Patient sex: M
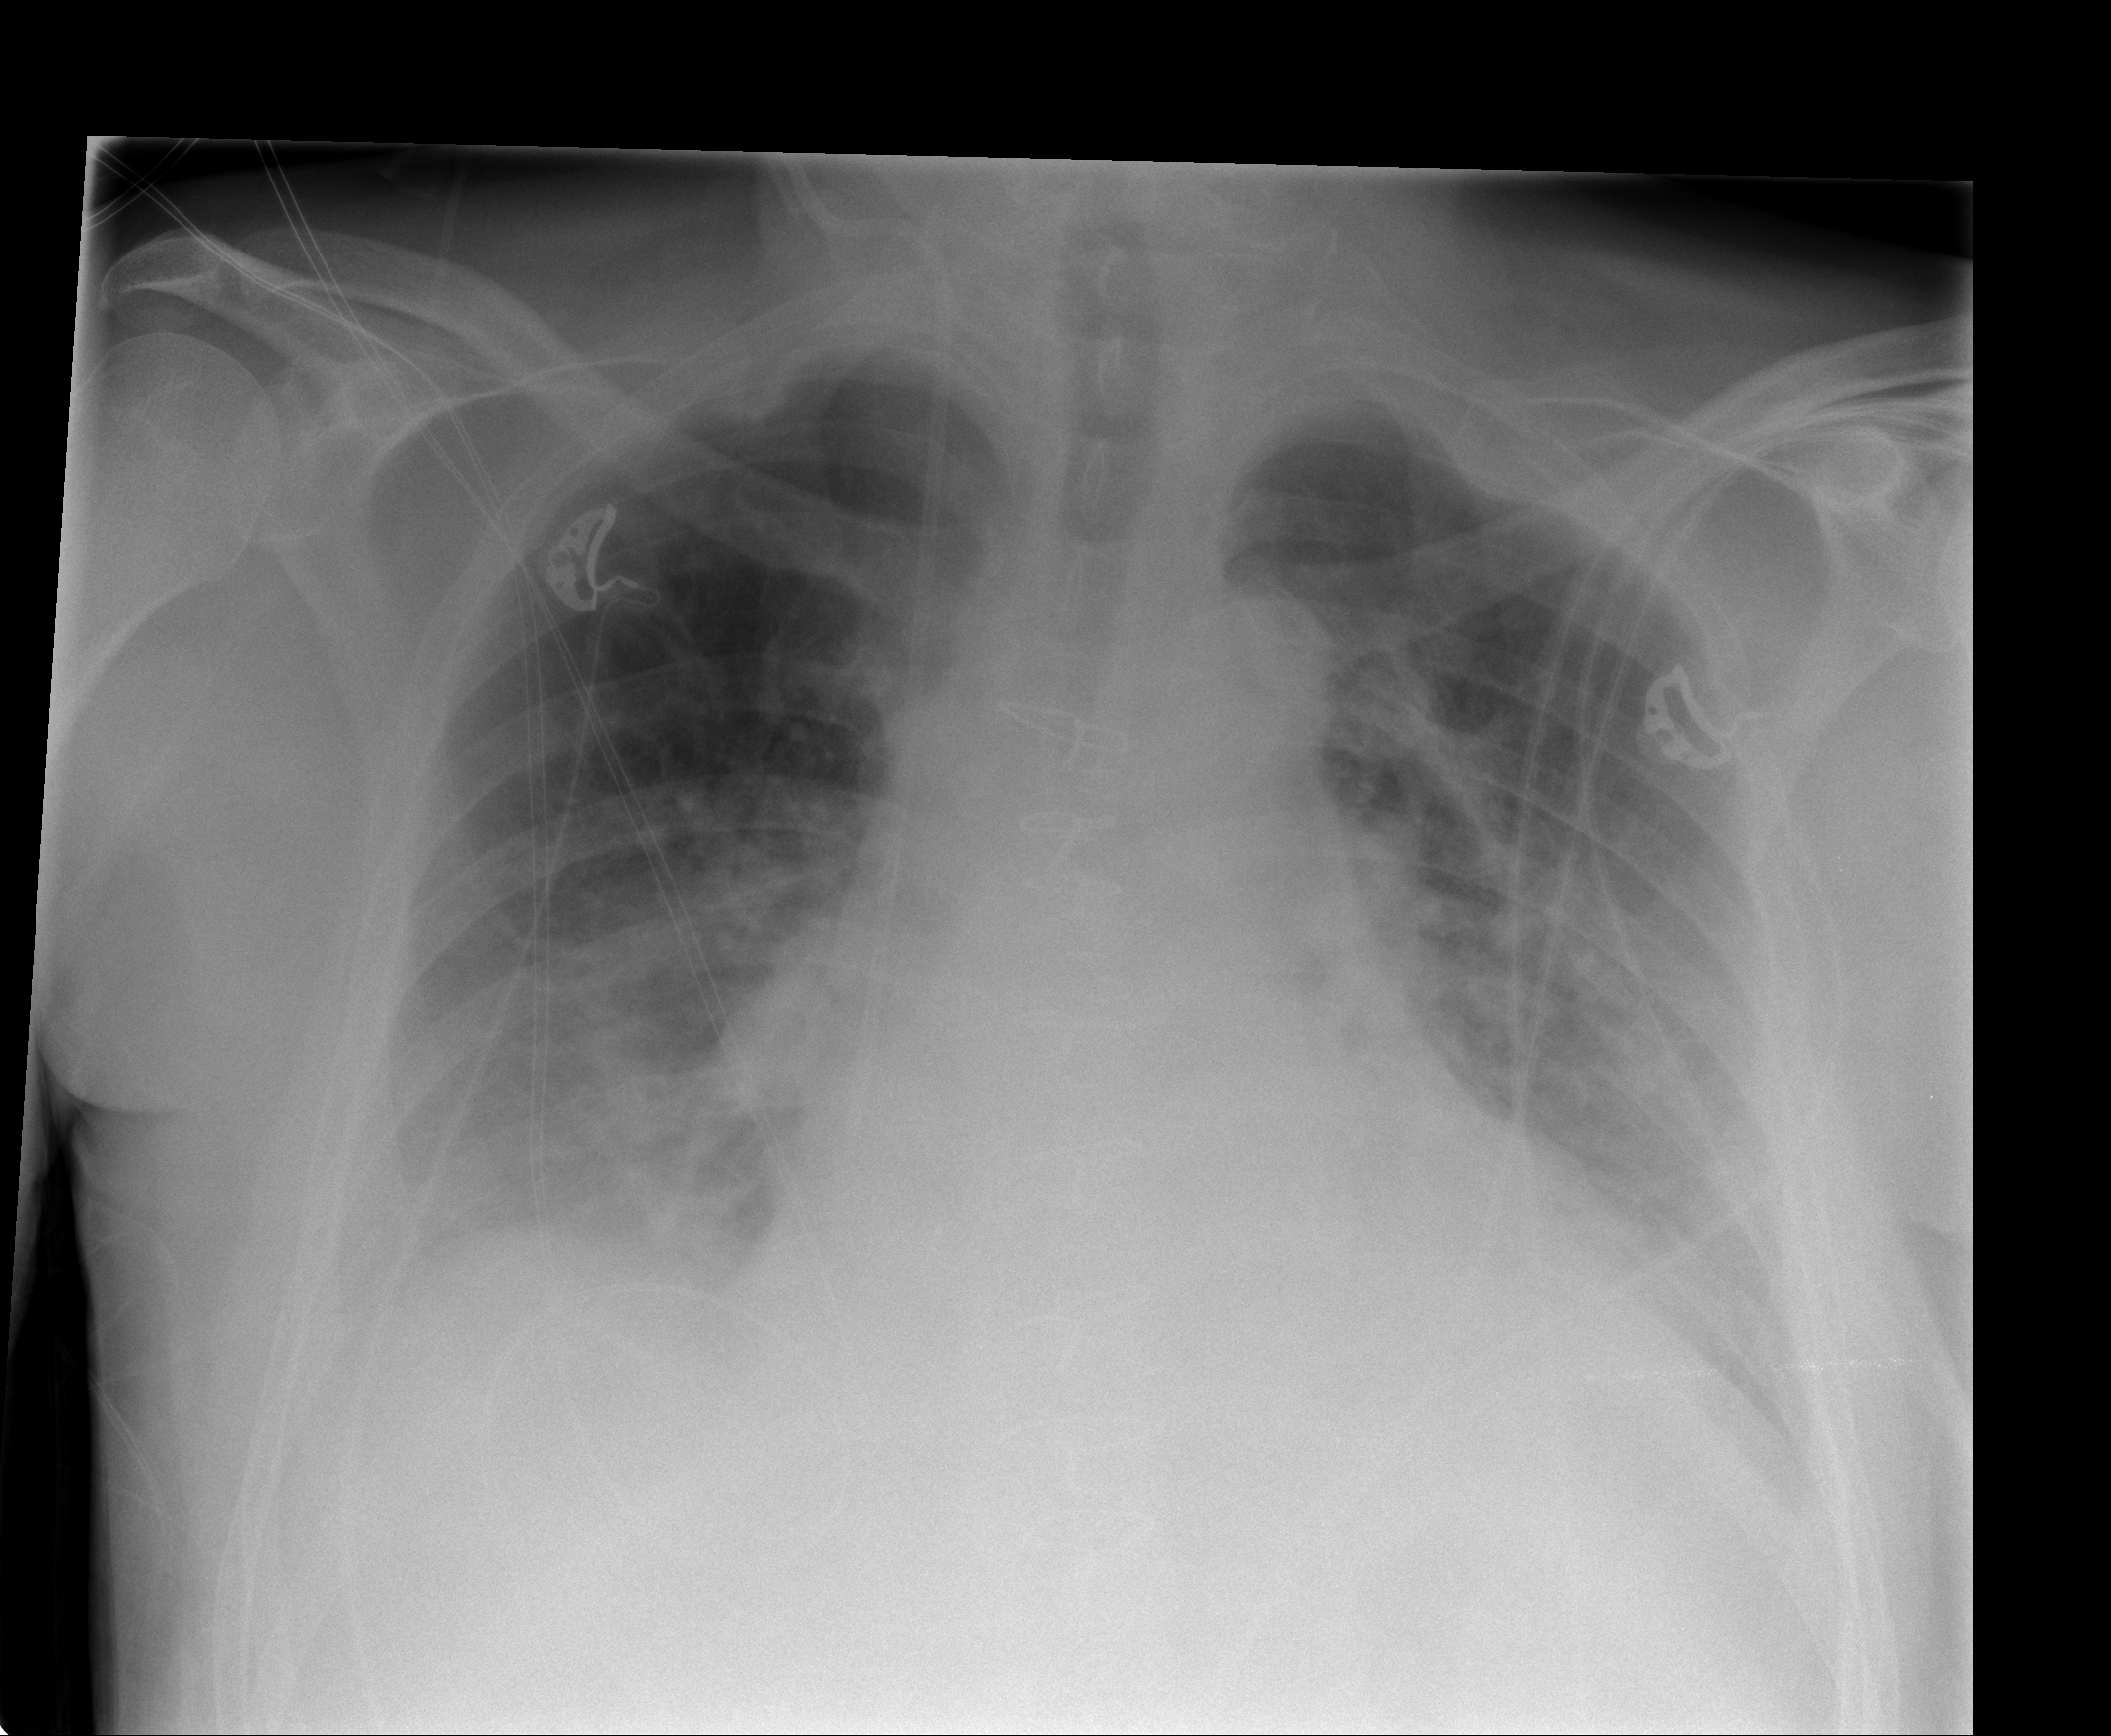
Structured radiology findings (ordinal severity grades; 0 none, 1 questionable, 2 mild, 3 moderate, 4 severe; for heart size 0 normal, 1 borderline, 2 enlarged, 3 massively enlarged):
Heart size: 2
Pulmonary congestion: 0
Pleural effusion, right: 0
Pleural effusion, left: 3
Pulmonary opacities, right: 2
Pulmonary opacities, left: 2
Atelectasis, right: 2
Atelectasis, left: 2